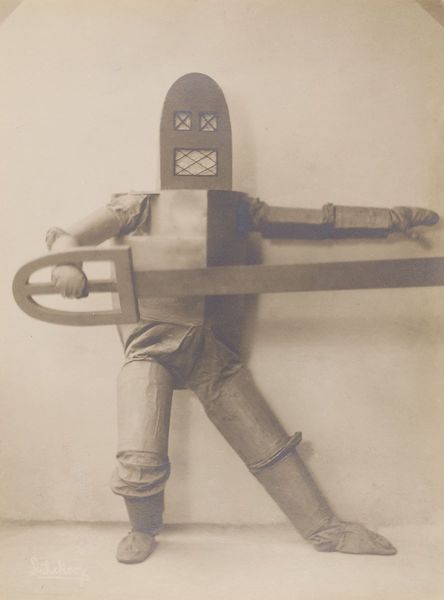
Titel: Tanzmaske 'Skirnir' von Lavinia Schulz
Künstler: Minya Diez-Dührkoop
Standort: Hamburg
Institution: Museum für Kunst und Gewerbe Hamburg
Schlagwörter: silber, tanzen, foto, fotografie, photographie, maske, photo, karton, lichtbild, silbergelatine, theaterfotografie, brom, silbergelatinepapier, bromsilbergelatinepapier, entwicklungspapier, gelatinepapier, schwarzweißpositivverfahren, silbersalzverfahren, schwarzweißfotografie, theaterphotographie, maskentanz, bühnenkunst